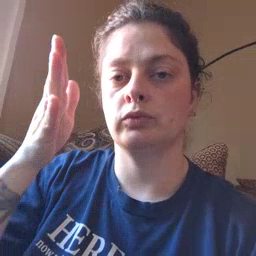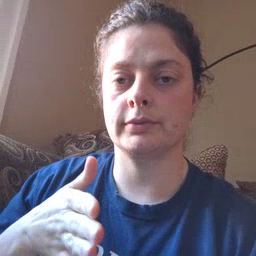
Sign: person